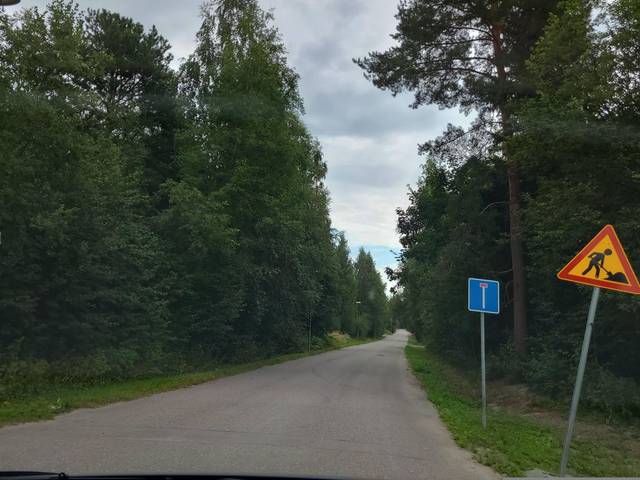
Region: Finland
Coordinates: 62.335, 27.902